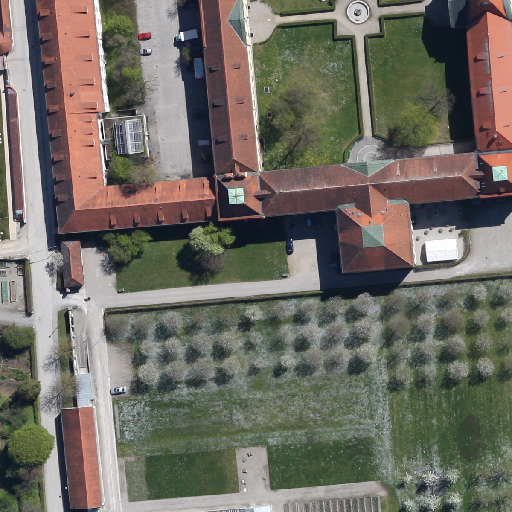
Referring expression: vehicle